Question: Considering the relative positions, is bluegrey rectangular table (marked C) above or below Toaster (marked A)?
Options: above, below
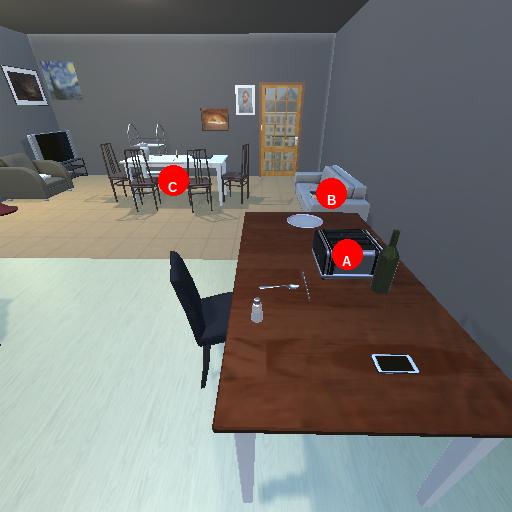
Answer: above